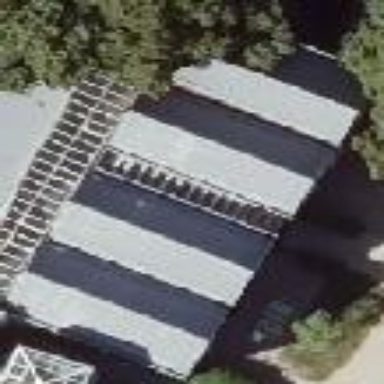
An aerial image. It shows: School building.